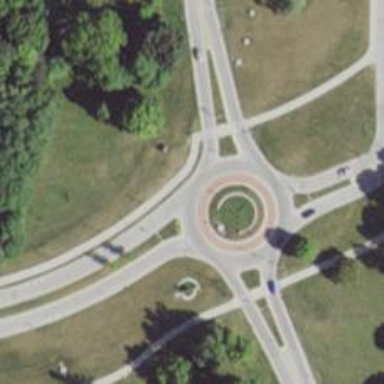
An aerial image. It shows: Tertiary road that leads to roundabout.